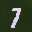
Label: 7